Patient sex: M
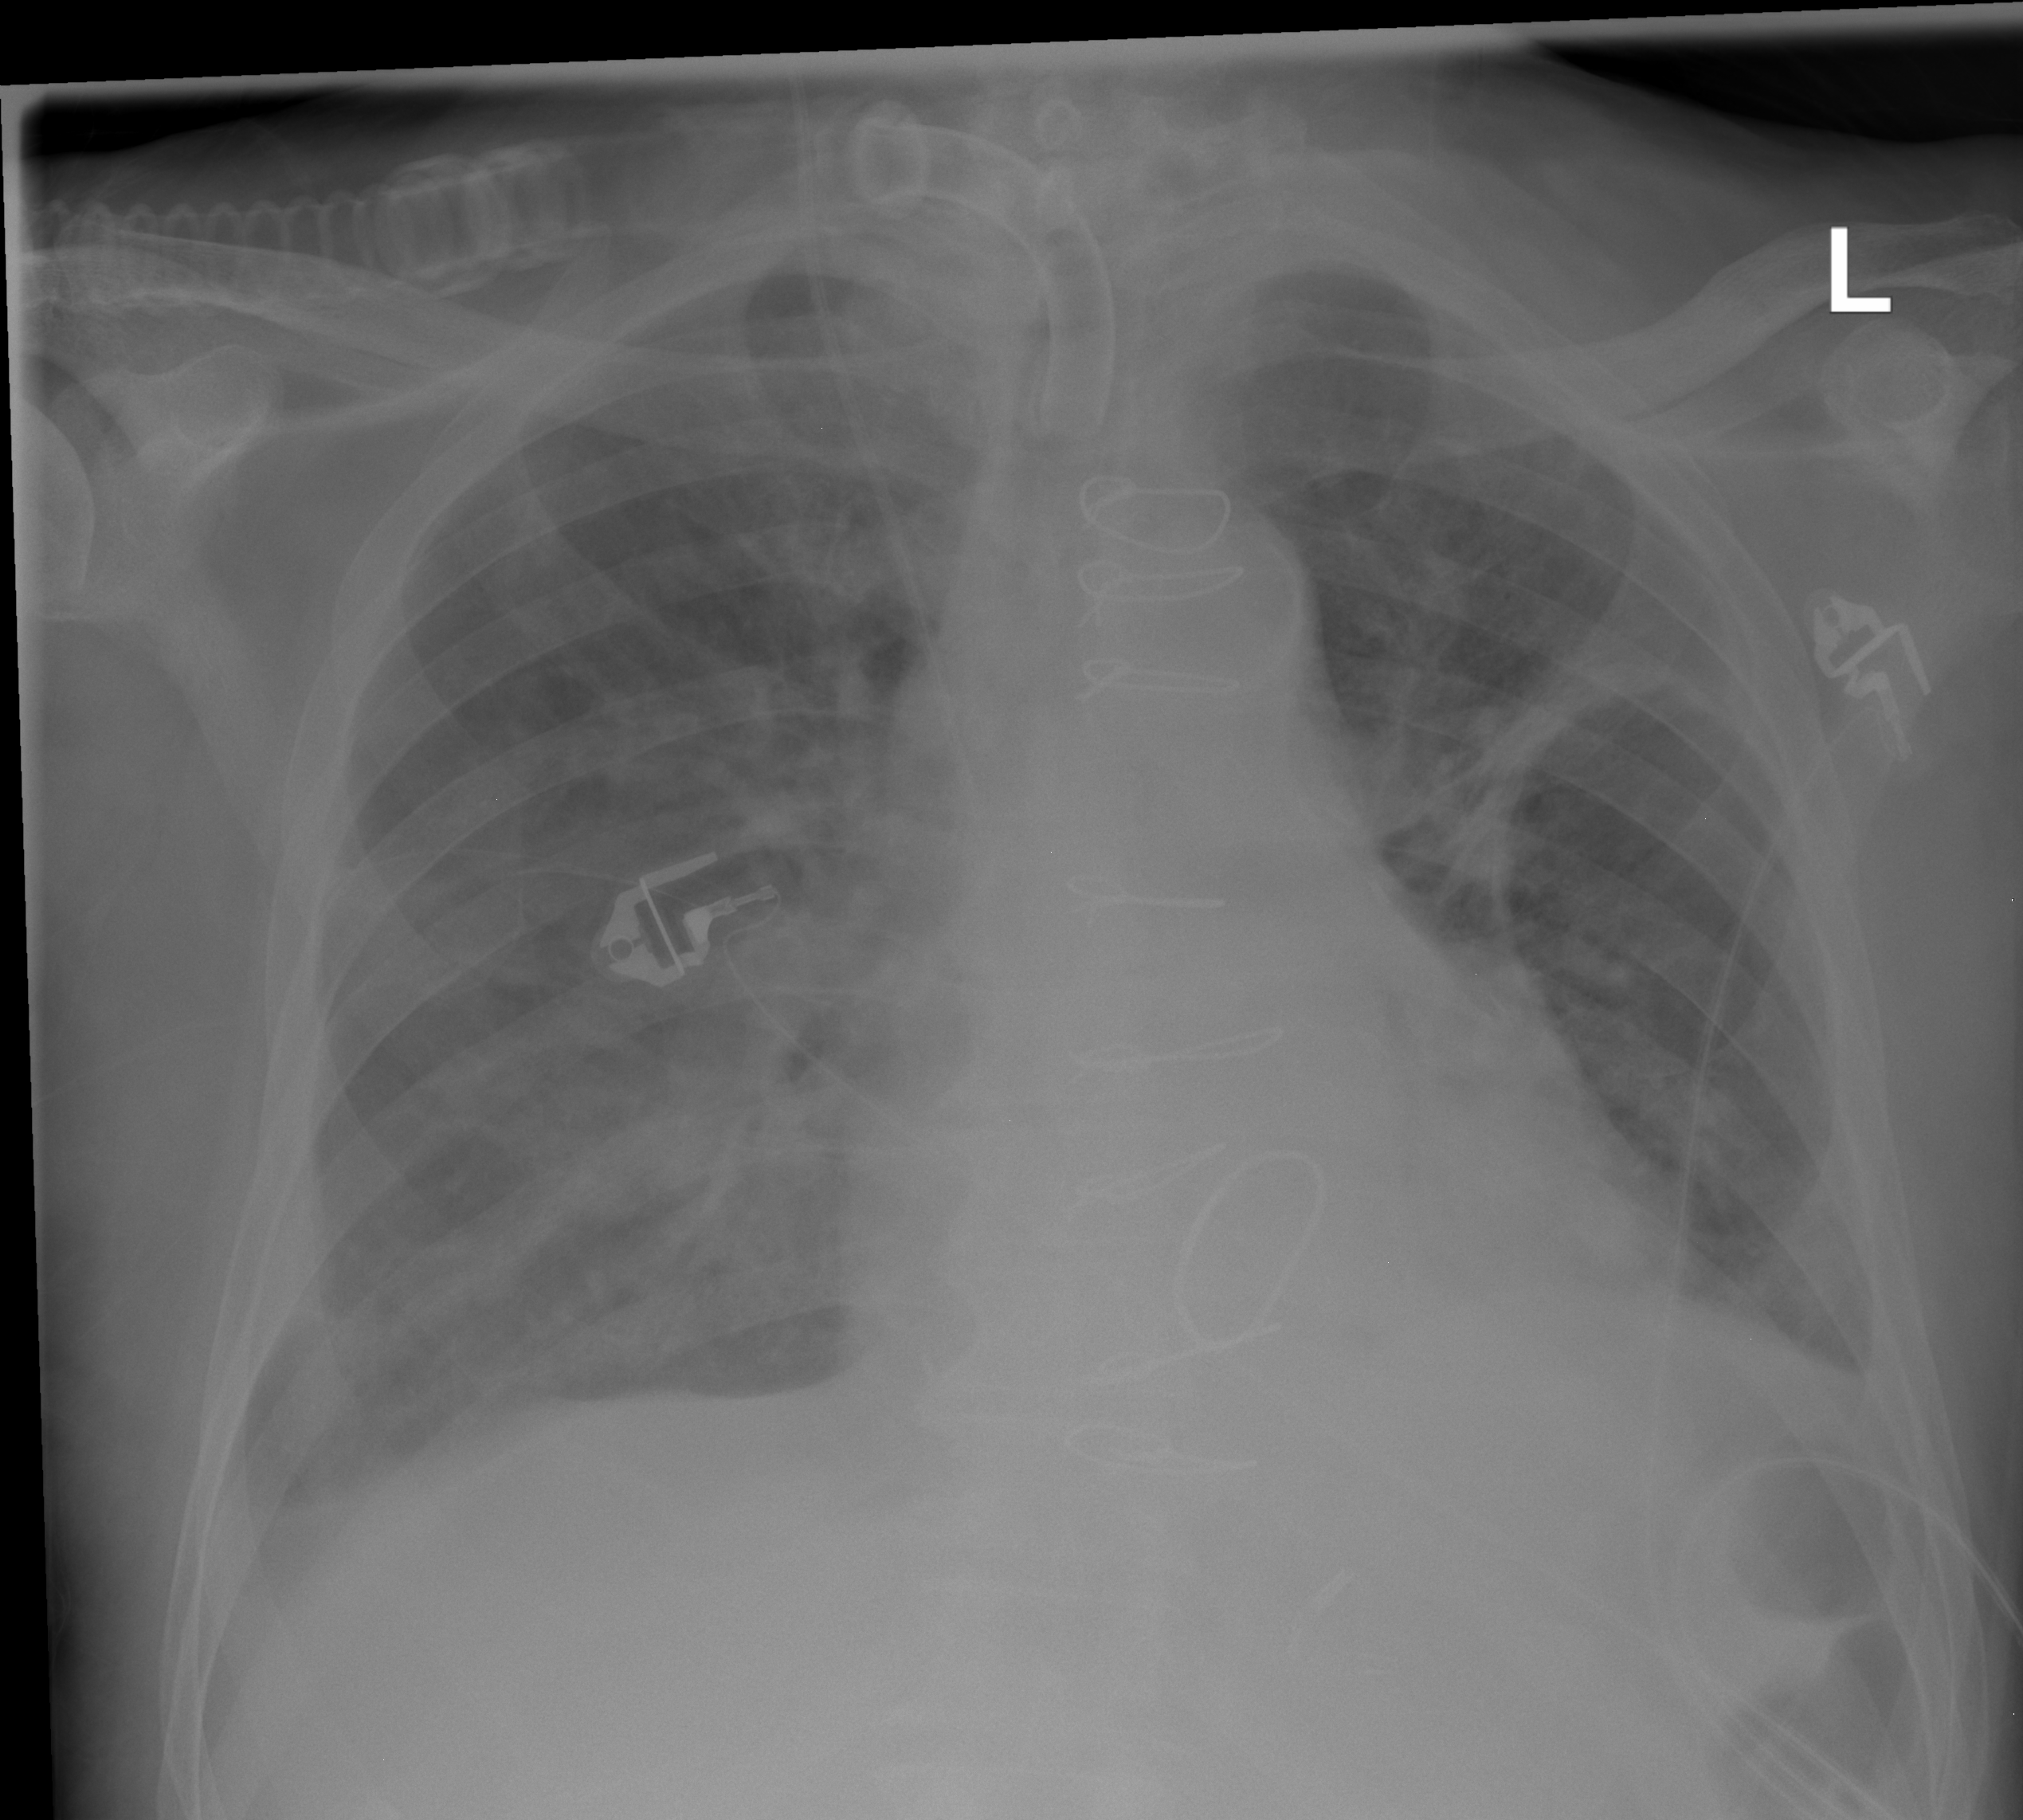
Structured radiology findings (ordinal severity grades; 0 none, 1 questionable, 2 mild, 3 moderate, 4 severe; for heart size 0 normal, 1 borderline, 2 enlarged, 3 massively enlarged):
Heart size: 0
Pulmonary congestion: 1
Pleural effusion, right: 1
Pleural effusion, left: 2
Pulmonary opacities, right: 3
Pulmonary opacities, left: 2
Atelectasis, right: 2
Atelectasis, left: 2